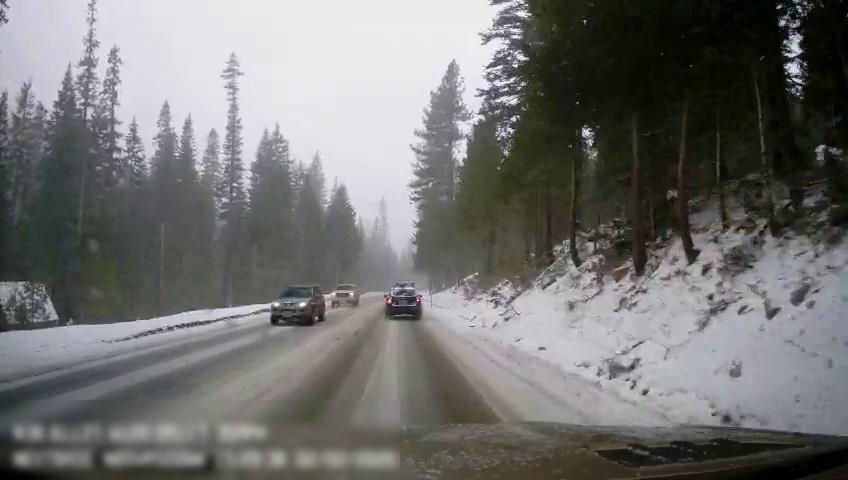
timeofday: Day
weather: Snowy
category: Drivable Space
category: Vehicles | Truck
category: Vehicles | SUV
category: Vehicles | SUV